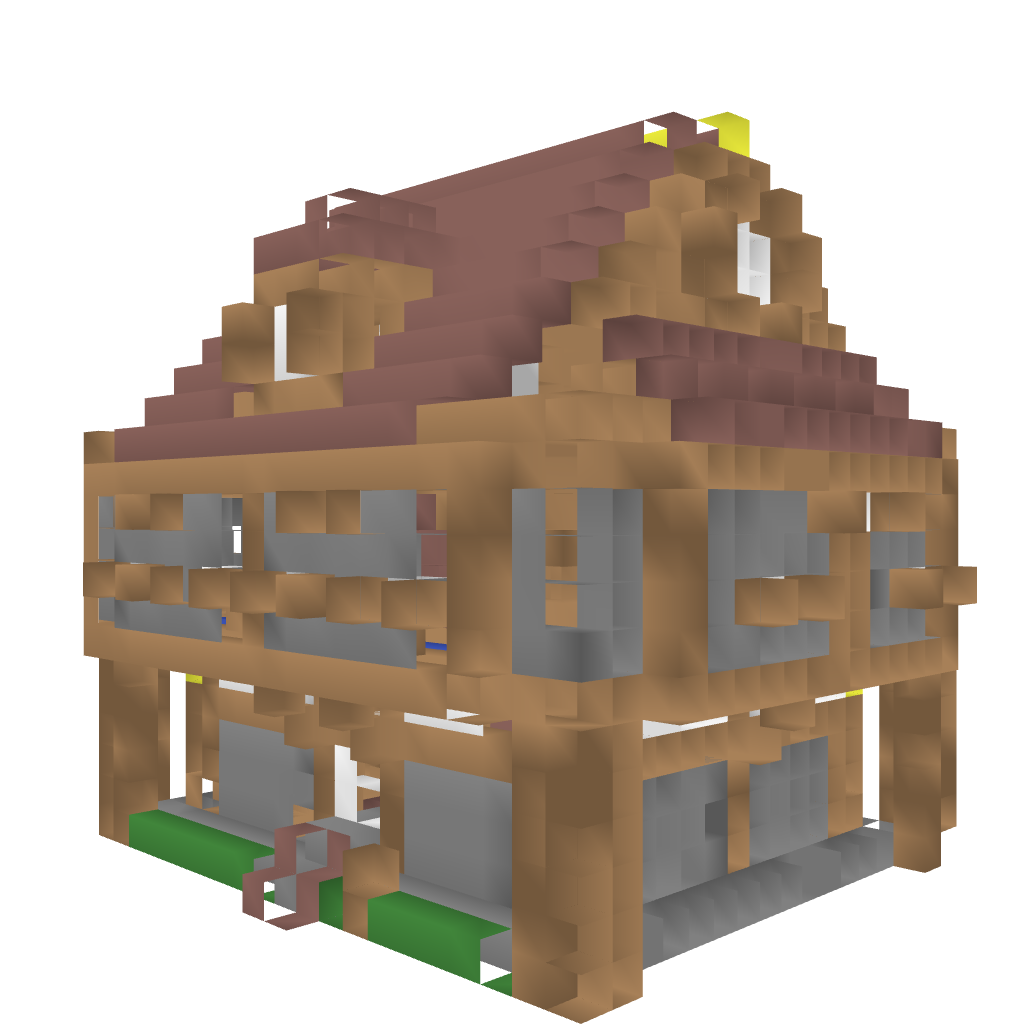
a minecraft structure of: RedHouse404 good quality